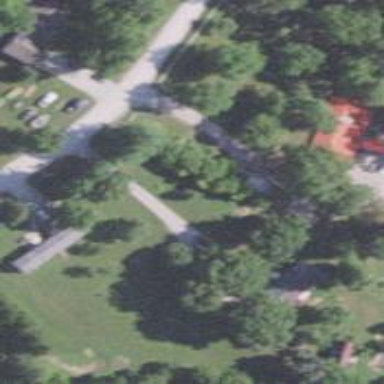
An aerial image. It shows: Driveway leading to service road.